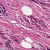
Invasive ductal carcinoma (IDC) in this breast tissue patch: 0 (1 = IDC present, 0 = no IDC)